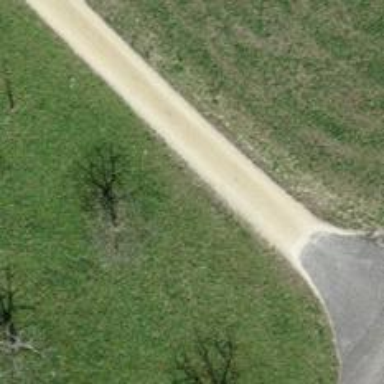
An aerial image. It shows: Paved track with grade1 quality. It is suitable for agricultural vehicles.